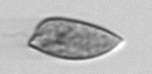
Label: Prorocentrum_dentatum